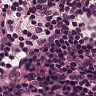
Metastatic tissue present: no